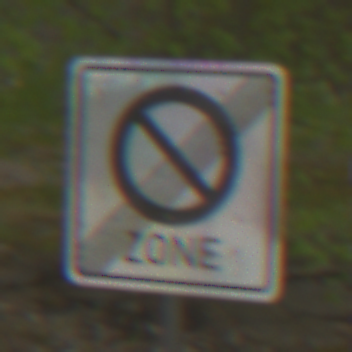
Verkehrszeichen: EndeEingeschraenktesHalteverbotZone
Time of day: MorningAfternoon
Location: Outdoor (Nature)
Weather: Overcast
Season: NotSpecified
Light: Natural